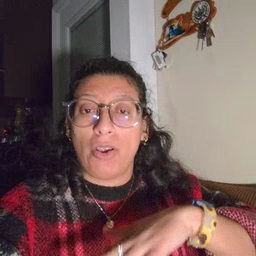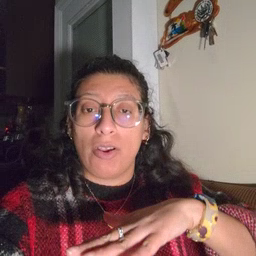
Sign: on